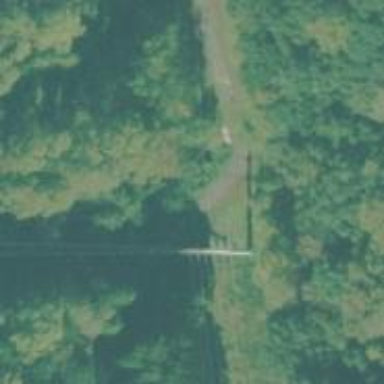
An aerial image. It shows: Asphalt cycleway.